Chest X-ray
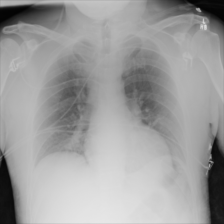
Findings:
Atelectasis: negative
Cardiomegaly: negative
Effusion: negative
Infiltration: negative
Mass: negative
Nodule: negative
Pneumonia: negative
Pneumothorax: negative
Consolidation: negative
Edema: negative
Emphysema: negative
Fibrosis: negative
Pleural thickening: negative
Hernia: negative